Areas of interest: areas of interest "Comprehensive Gymnasium"
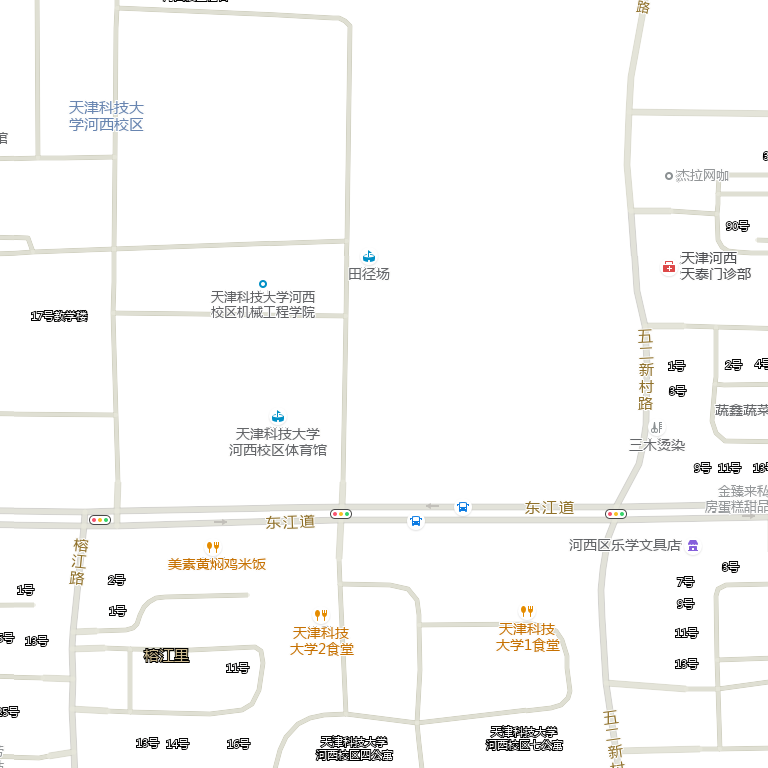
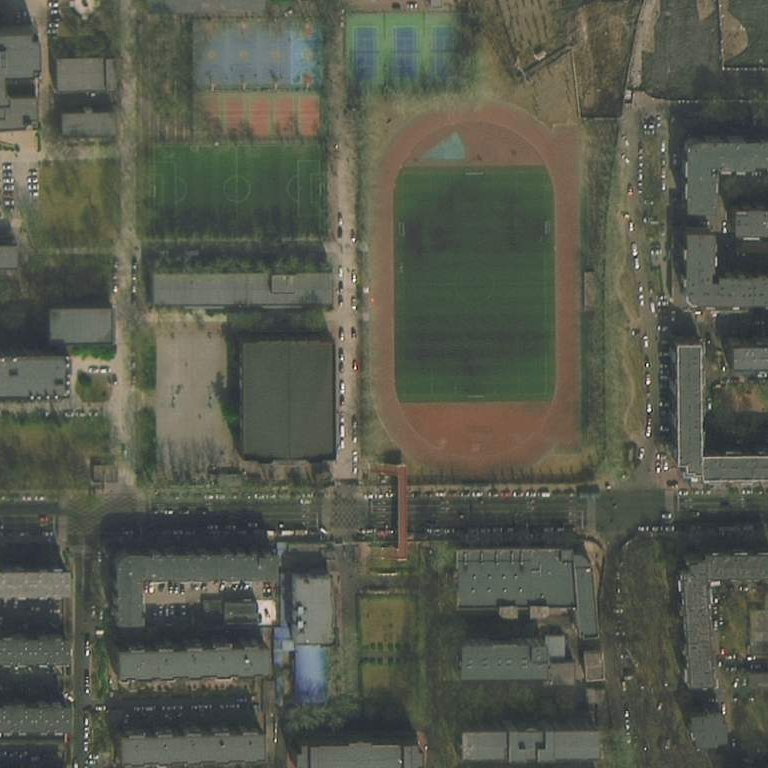